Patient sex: M
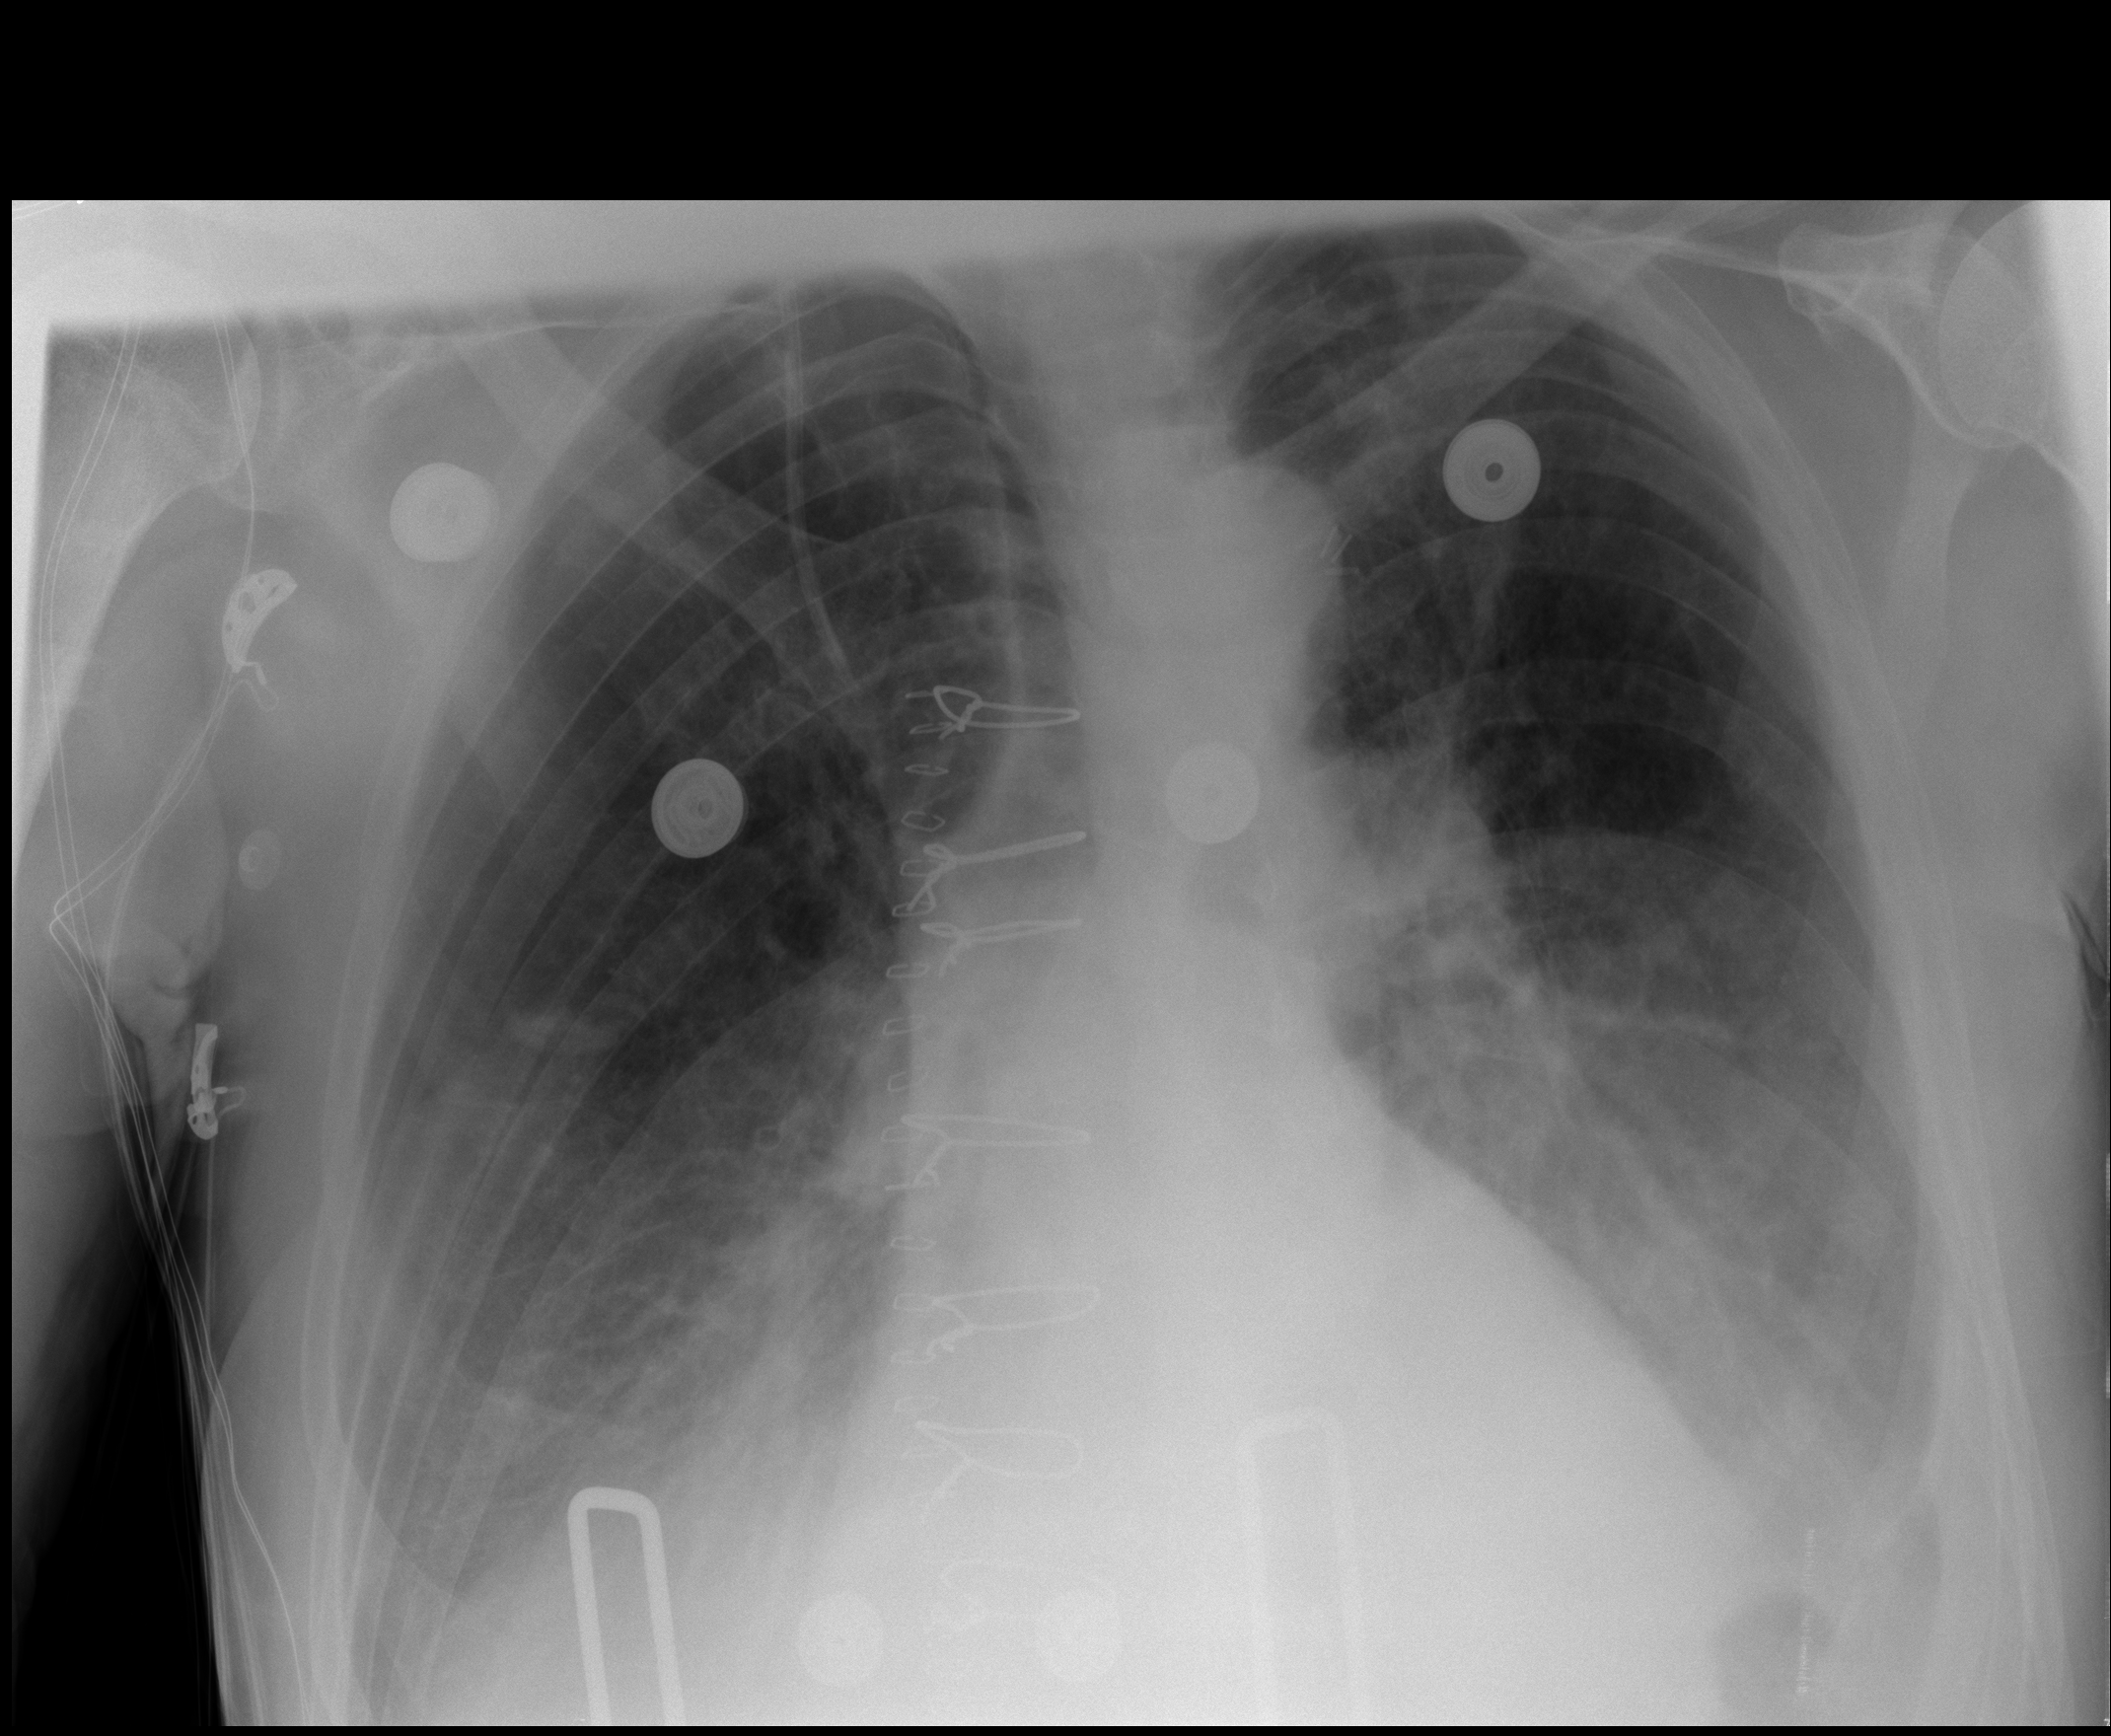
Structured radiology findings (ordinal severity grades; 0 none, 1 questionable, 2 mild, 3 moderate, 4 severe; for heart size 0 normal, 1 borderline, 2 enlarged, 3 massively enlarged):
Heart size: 0
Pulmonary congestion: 0
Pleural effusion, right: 2
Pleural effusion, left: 2
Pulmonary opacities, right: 0
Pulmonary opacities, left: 0
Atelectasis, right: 2
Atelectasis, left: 2